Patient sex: M
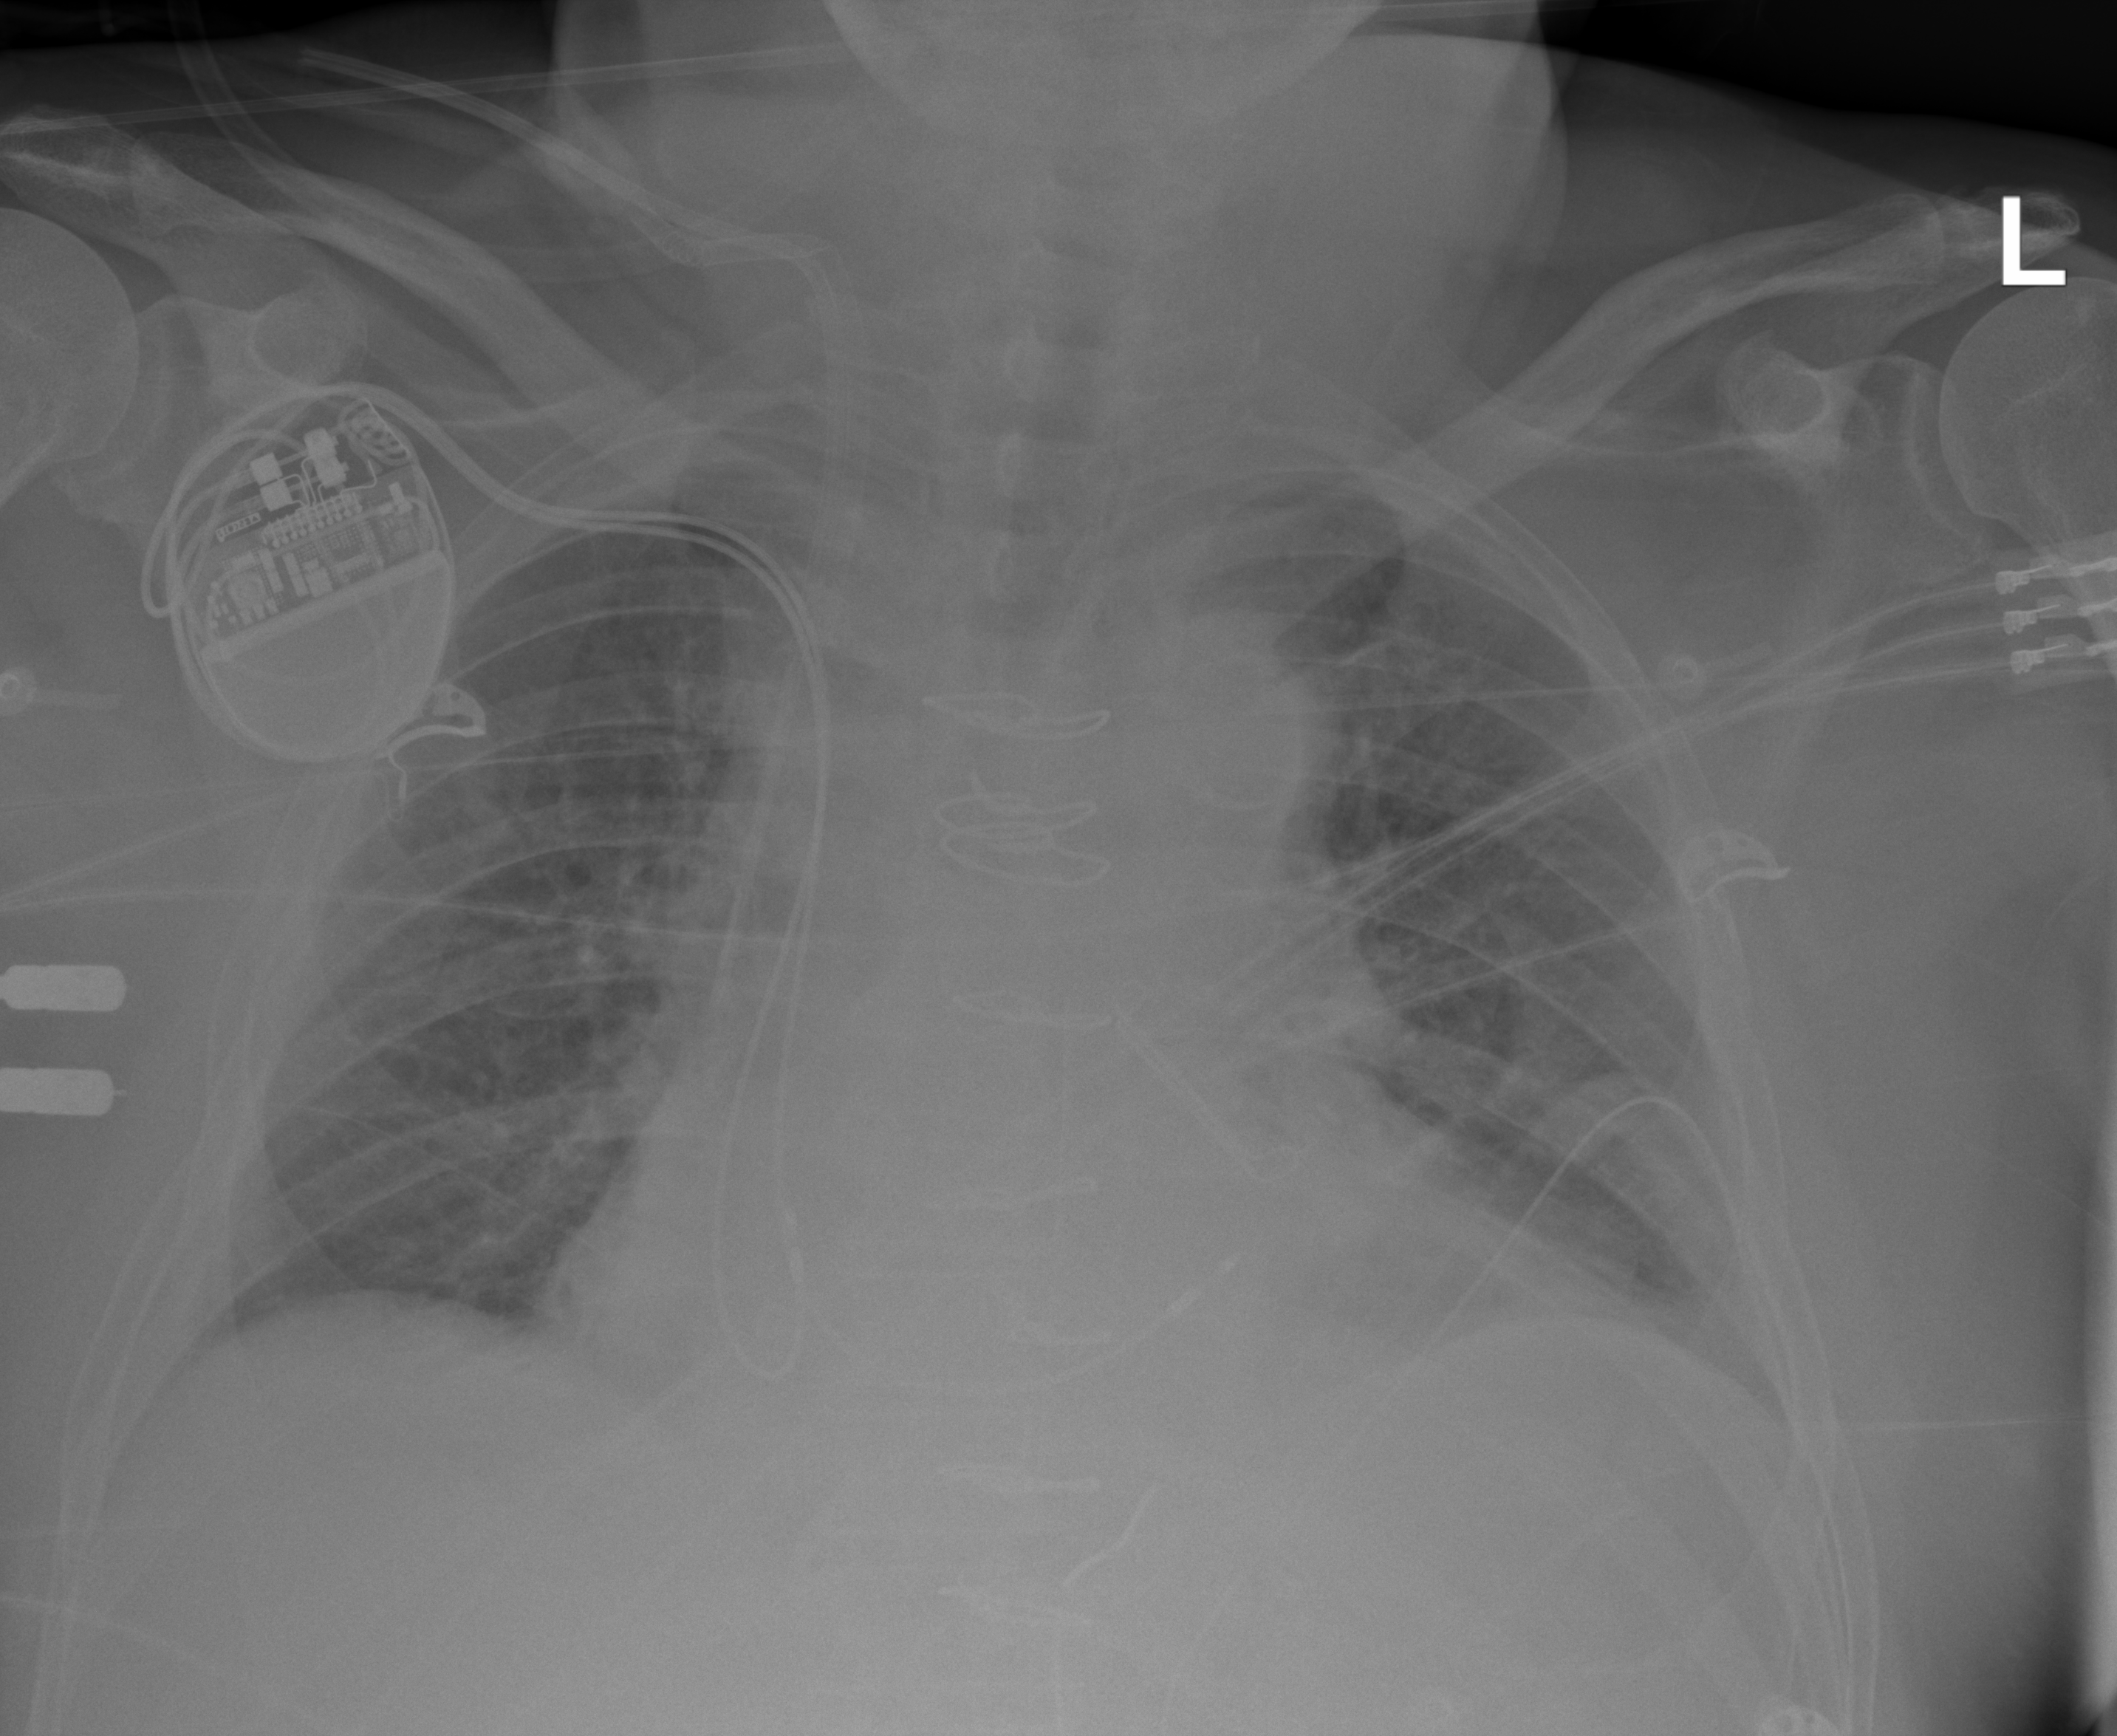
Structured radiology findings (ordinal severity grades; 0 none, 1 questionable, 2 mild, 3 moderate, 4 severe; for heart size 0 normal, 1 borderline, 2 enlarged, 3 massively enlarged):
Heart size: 2
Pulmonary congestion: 2
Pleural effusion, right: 0
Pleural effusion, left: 0
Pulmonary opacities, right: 1
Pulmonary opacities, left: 1
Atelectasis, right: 2
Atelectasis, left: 2